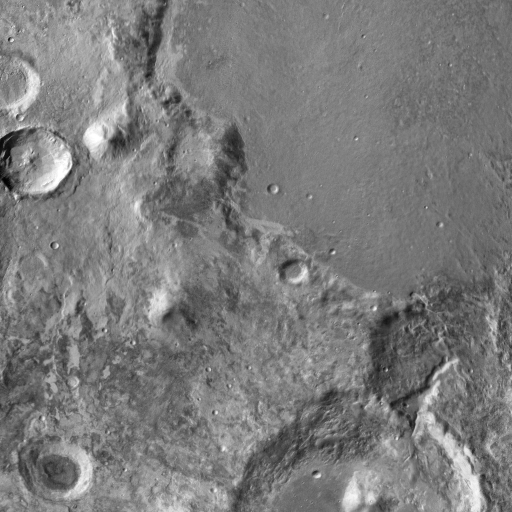
Crater classes present: Background, Other, Layered, Buried